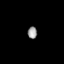
Tissue: skin
Cell type: Epithelial cells
Senescence score: 0.7177
Nuclear area (px): 109
Mean DAPI intensity: 155.22